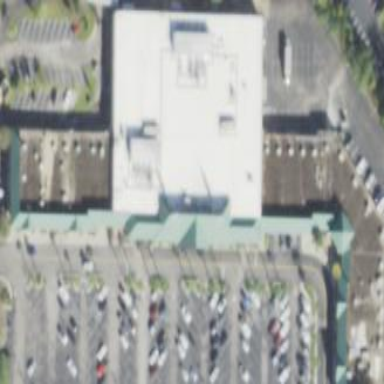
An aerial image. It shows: Building that houses supermarket.